Question: In my Zend Application, I am facing an abnormal problem with the Captcha element. When I try to view the form in which I had used this Captcha element on my local machine it is working fine, but when I upload it to my Debian Server It is not working properly...!!!
Difference is as follows:

As you can see on localhost the text inside the captcha is shown to the user, Where as on the Server[Debian], the text is missing!!!!!
I had used followig code to create the Captcha Element on my Zend Form:
'''
$elements = array();
$captchaElement = new Zend_Form_Element_Captcha('captcha',
array('label' => "Ihr generierter Textcode:",
'captcha' => array('captcha' => 'Image',
'name' => 'myCaptcha',
'wordLen' => 5,
'timeout' => 300,
'font' => 'verdana.ttf',
'imgDir' => 'captcha/',
'imgUrl' => '/captcha/')
)
);
$elements[] = $captchaElement;
foreach ($elements as $index => $element)
{
$element->setAttrib('tabindex', ($index + 1));
}
'''
Can anyone tell me What mistake I am doing...?
Thanks In Advance.....
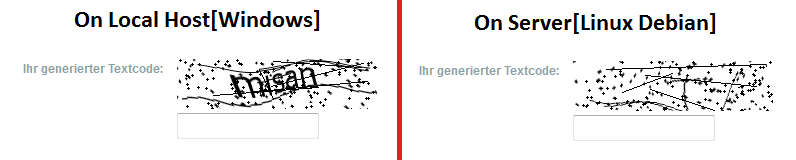
Answer: 1. Change this font to any other to check if Debian support it
2. Set absolutely path for font and images: $captchaOptions = array(
'label' => "Enter key",
'captcha' => array(
'captcha' => 'Image',
'wordLen' => 4,
'width' => 197,
'timeout' => 120,
'expiration'=> 300,
'font' => APPLICATION_PATH . '/../public/ttf/arial.ttf',
'imgDir' => APPLICATION_PATH . '/../public/images/captcha',
'imgUrl' => '/images/captcha/',
'gcFreq' => 5
),
);
3. What ZF version do you use? Cause after 1.7 there a bug in decorator, you have to set own decorator otherwise Zend_Captcha doesn't work: $captcha = new Zend_Form_Element_Captcha('Captcha', $captchaOptions);
$captchaDecor = array_merge(array(new Decorator_Captcha()), $captcha->getDecorators());
$captcha->setDecorators($captchaDecor);
'''
class Decorator_Captcha extends Zend_Form_Decorator_Abstract
{
/**
* Render captcha
*
* @param string $content
* @return string
*/
public function render($content)
{
$element = $this->getElement();
if (!method_exists($element, 'getCaptcha')) {
return $content;
}
$view = $element->getView();
if (null === $view) {
return $content;
}
$placement = $this->getPlacement();
$separator = $this->getSeparator();
$captcha = $element->getCaptcha();
$markup = $captcha->render($view, $element);
switch ($placement) {
case 'PREPEND':
$content = $content . $separator . $markup;
break;
case 'APPEND':
default:
$content = $markup . $separator . $content;
}
return $content;
}
}
'''